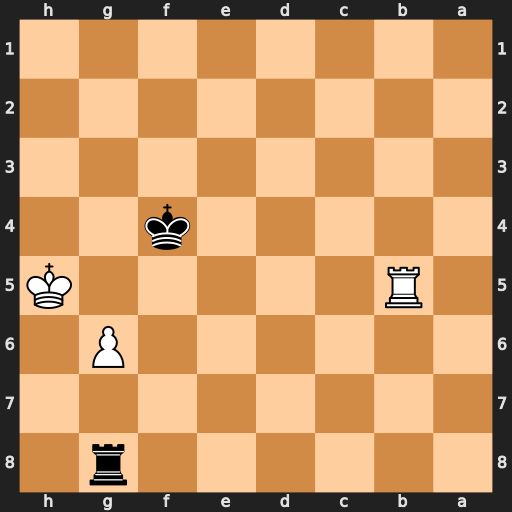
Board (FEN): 6r1/8/6P1/1R5K/5k2/8/8/8
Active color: b
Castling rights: -
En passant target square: -
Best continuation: Rh8#